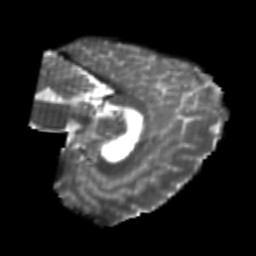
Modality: T2w
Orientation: sagittal
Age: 22
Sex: male
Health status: healthy
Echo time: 0.074 s